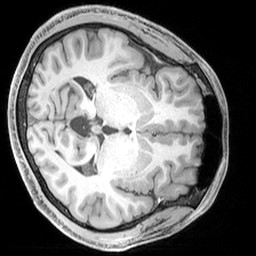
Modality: T1w
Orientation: axial
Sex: male
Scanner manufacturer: siemens
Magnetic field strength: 3 T
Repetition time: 2.3 s
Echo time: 0.00226 s